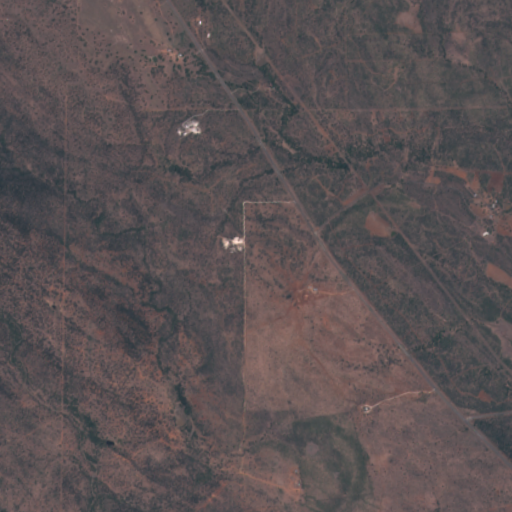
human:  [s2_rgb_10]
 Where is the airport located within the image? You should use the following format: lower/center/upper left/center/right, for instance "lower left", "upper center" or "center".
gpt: There is no airport in the image.